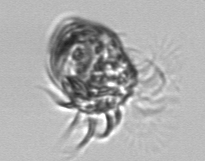
Label: Strombidium_morphotype1